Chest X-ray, AP view. Patient: 52 years old, sex F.
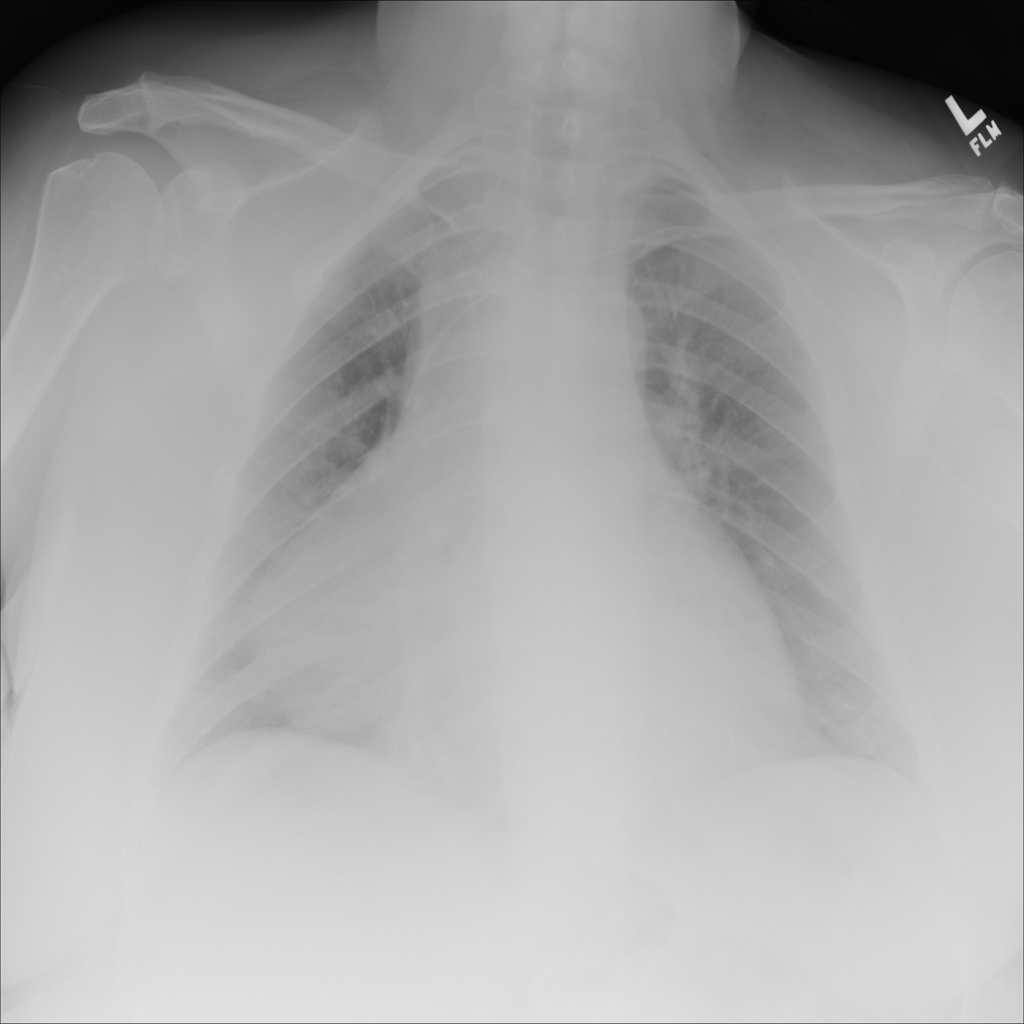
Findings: Effusion